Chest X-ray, PA view. Patient: 53 years old, sex M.
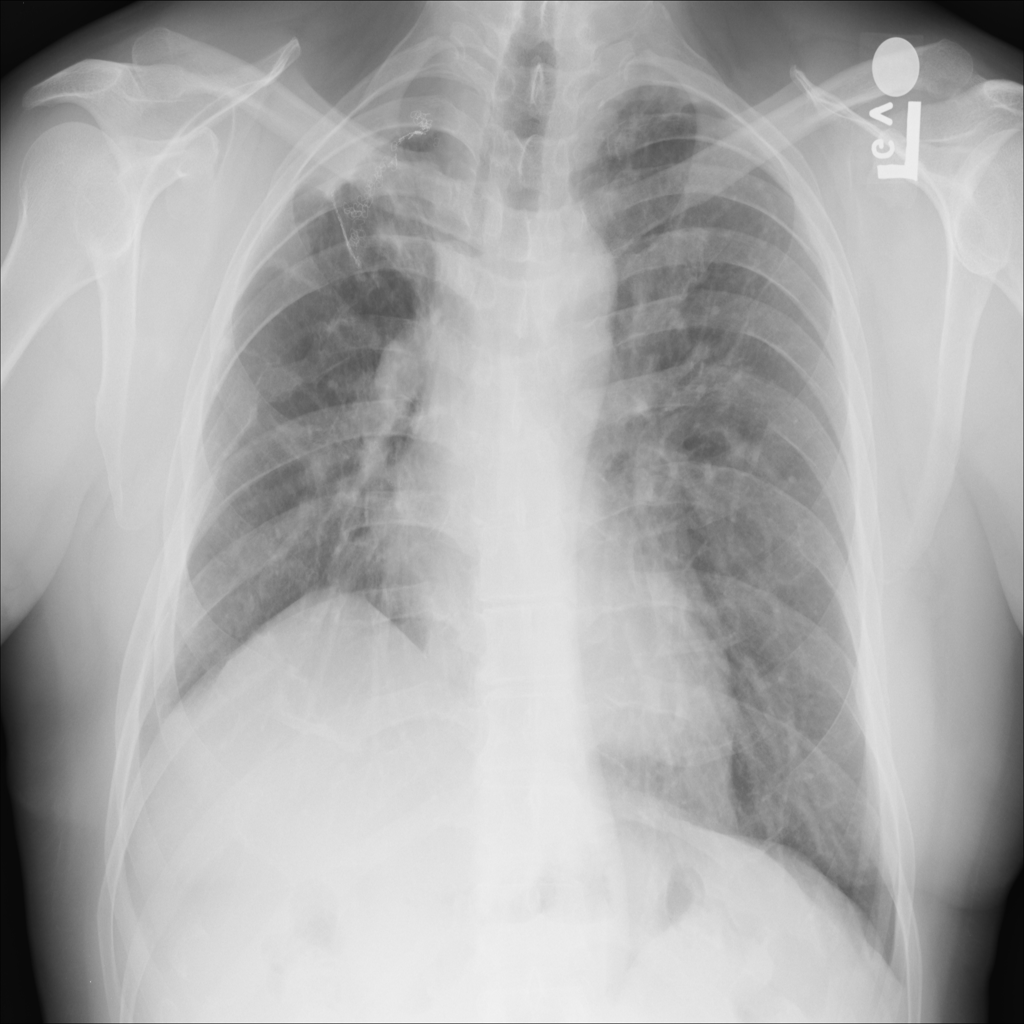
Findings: No Finding